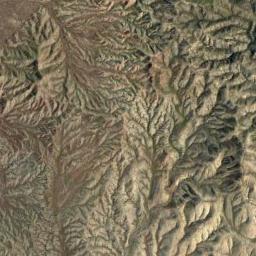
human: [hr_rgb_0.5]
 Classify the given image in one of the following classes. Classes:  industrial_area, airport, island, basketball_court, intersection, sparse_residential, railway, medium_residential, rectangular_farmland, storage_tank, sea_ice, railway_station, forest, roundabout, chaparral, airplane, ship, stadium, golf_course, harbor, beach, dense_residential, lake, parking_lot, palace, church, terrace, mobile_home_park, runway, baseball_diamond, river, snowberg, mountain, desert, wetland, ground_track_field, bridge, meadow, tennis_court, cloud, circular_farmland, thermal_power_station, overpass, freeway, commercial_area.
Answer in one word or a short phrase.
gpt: mountain